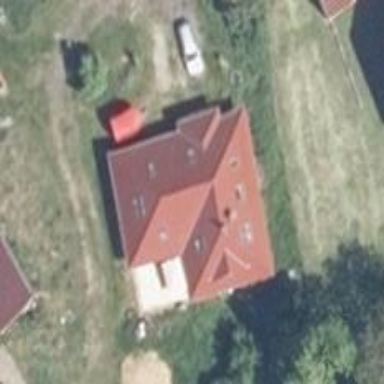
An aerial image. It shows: Building with hipped roof shape.